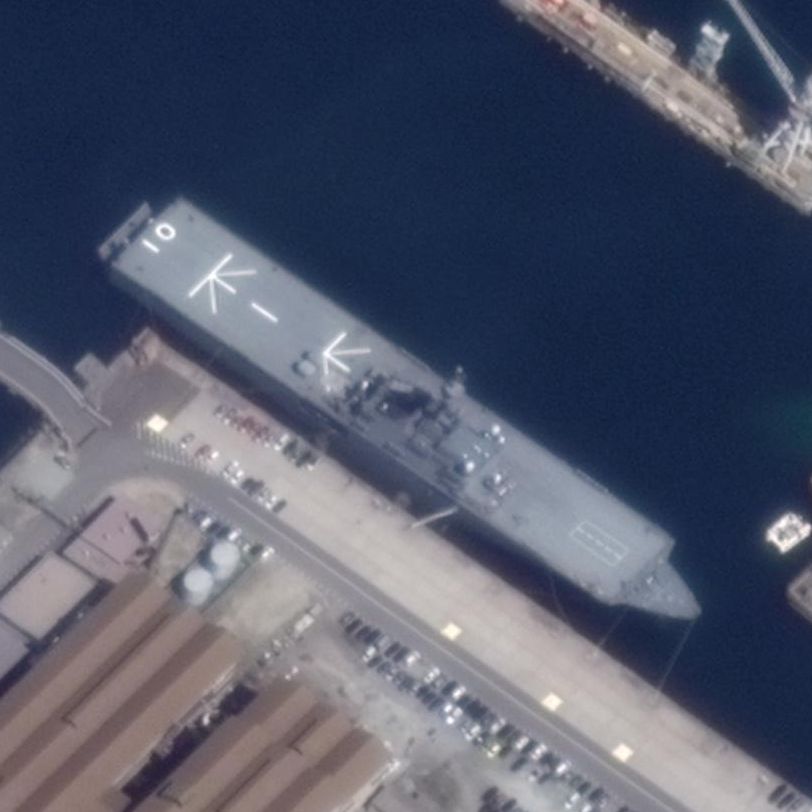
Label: Osumi-class_landing_ship